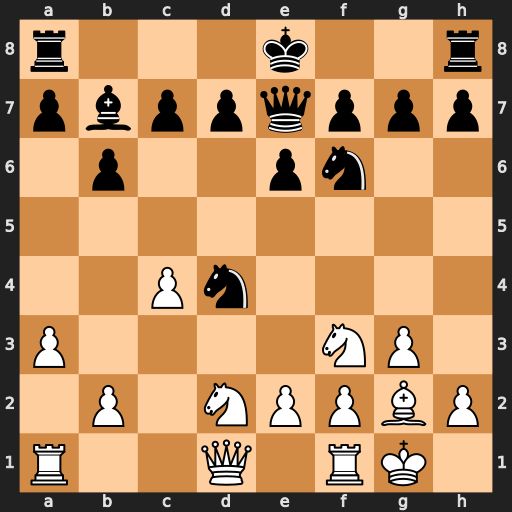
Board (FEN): r3k2r/pbppqppp/1p2pn2/8/2Pn4/P4NP1/1P1NPPBP/R2Q1RK1
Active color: w
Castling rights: kq
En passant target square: -
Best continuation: Nxd4 Bxg2 Kxg2